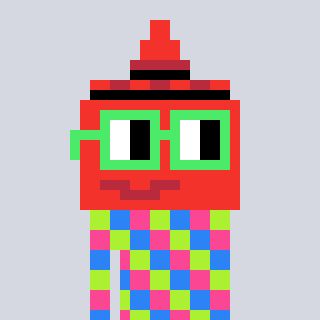
a pixel art character with square light green glasses, a ketchup-shaped head and a bluegrey-colored body on a cool background